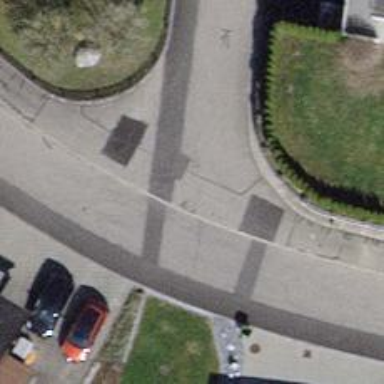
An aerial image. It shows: Unmarked crossing on the road.